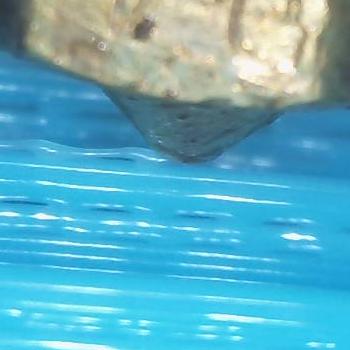
Flow rate: 39%